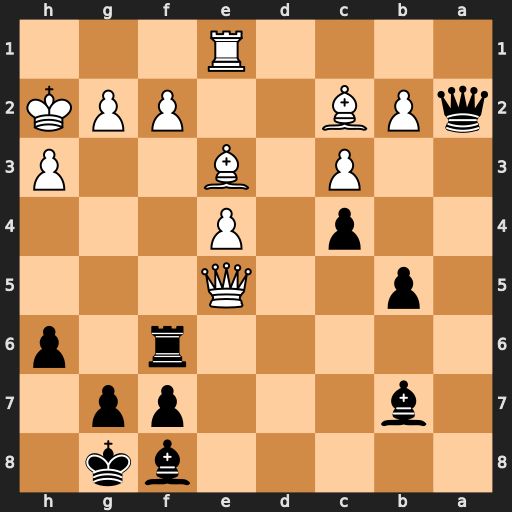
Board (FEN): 5bk1/1b3pp1/5r1p/1p2Q3/2p1P3/2P1B2P/qPB2PPK/4R3
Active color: b
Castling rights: -
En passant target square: -
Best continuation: Bd6 Qxd6 Rxd6